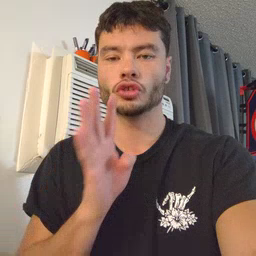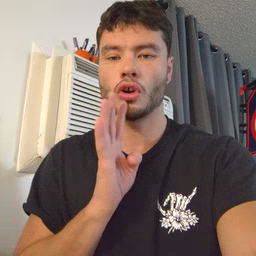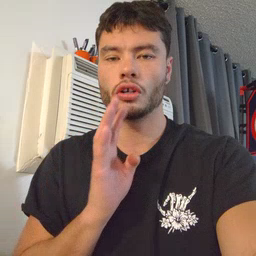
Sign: talk